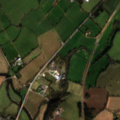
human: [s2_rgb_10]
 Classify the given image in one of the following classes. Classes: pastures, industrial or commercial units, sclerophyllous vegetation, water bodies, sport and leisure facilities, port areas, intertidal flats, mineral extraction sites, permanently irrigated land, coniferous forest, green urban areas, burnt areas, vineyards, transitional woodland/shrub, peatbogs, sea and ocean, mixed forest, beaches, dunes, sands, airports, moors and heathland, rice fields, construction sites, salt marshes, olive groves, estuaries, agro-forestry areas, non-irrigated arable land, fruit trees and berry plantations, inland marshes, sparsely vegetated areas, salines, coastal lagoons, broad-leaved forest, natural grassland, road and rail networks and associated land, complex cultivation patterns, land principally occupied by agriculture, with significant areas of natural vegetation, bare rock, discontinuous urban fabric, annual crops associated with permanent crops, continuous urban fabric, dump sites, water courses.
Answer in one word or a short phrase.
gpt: non-irrigated arable land, pastures, complex cultivation patterns